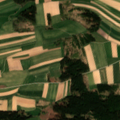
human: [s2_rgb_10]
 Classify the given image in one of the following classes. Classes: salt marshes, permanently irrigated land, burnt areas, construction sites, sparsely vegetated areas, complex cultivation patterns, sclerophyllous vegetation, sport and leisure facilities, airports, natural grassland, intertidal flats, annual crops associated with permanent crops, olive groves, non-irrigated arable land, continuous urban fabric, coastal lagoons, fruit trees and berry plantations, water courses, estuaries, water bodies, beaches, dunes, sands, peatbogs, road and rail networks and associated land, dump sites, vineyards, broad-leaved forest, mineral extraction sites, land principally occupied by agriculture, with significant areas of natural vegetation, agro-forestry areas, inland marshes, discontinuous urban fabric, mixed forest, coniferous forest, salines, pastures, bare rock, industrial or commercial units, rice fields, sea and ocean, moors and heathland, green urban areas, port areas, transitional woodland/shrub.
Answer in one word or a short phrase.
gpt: non-irrigated arable land, complex cultivation patterns, coniferous forest